Question: i created a db-model with the entity framework wizzard in Visual Studio. There are 2 tables (job, stocktype) which are related to each other with the table stocktype2job.

'''
Job <------- no direct relation / navigation property --------> StockType
| |
| |
---------------------> StockType2Job ----------------------------->
'''
With a Job Object, i could do something like this ...
'''
EntitiesObject db = new EntitiesObject();
Job job = db.Jobs.SingleOrDefault(j => j.IdJob == 40);
List<StockType> stockTypes = new List<StockType>;
foreach (StockType2Job st2j in job.StockType2Jobs)
{
stockTypes.add(st2j.StockType);
}
'''
That should work just fine. But is there a way to create a navigation property in the job entity so i can write something like this?
'''
EntitiesObject db = new EntitiesObject();
Job job = db.Jobs.SingleOrDefault(j => j.IdJob == 40);
List<StockType> stockTypes = job.StockTypes; // <<-----
'''
Thanks for your kind Help
Apo
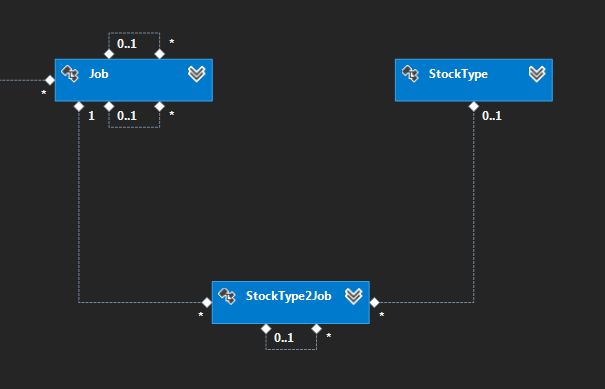
Answer: It is clear (from the self reference) that 'StockType2Jobs' does not only contain foreign keys to StockType and Job, so you can't map a many-many relationship with a navigation property 'job.StockTypes'. So you can't do anything else then collecting 'StockType' via 'job.StockType2Jobs'. But that's not a big deal:
'''
List<StockType> stockTypes = job.StockType2Jobs.Select(x => x.StockType);
'''
You might get tempted to wrap this in an unmapped property 'job.StockTypes', but usually it's not a good idea to do this.